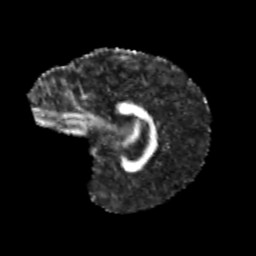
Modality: FA
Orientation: sagittal
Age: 12
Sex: female
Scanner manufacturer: siemens
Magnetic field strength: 3 T
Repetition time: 3.8 s
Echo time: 0.07 s